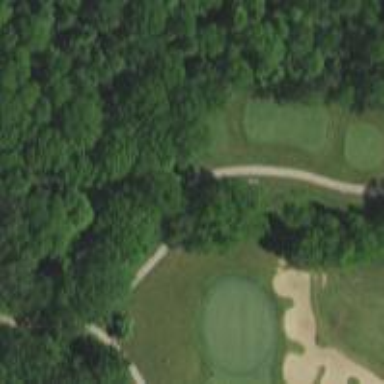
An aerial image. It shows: Path used for both walking and golf.